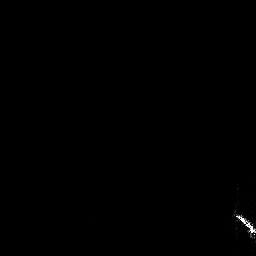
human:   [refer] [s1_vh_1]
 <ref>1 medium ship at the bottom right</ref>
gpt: <box>[[89, 80, 99, 93, 0]]</box>